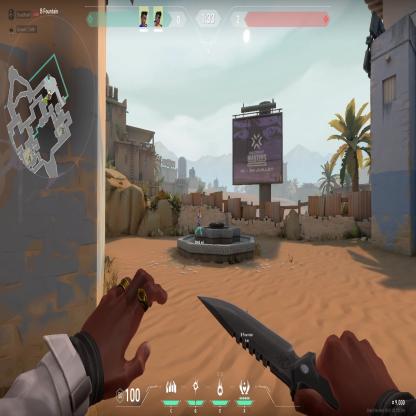
Label: teammate